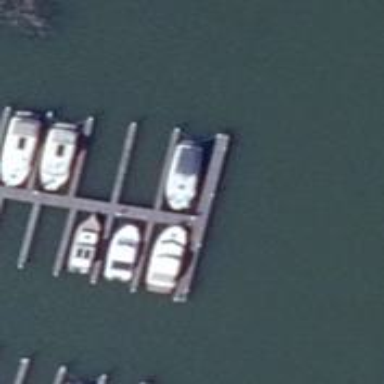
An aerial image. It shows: Man-made pier.